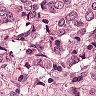
Metastatic tissue present: yes